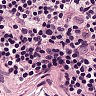
Metastatic tissue present: no